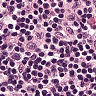
Metastatic tissue present: no